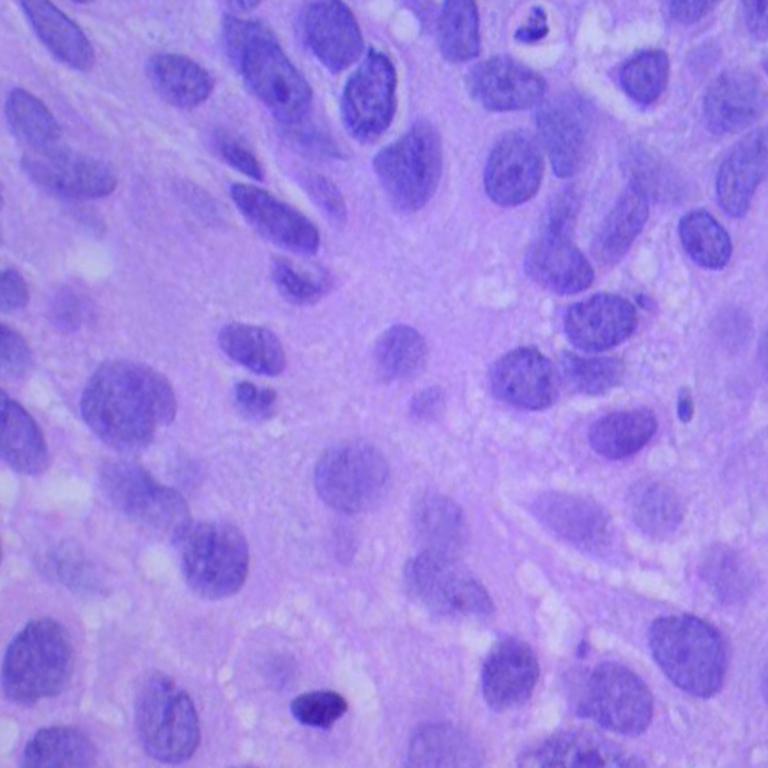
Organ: lung
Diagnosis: squamous carcinomas